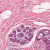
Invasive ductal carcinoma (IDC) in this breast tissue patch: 0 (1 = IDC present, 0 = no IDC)